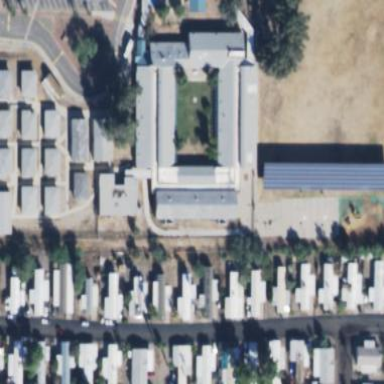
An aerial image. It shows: School building.